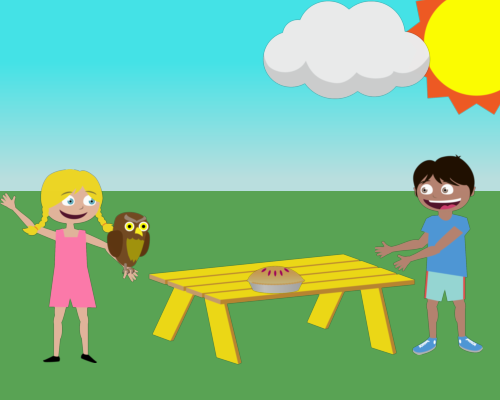
in the upper right is a partial sun with a cloud just to the left of it and to the left is a happy woman waving with an owl on her arm and a table right in front of her with a pie on it on the other side of the table is a happy boy reaching for the pie